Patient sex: M
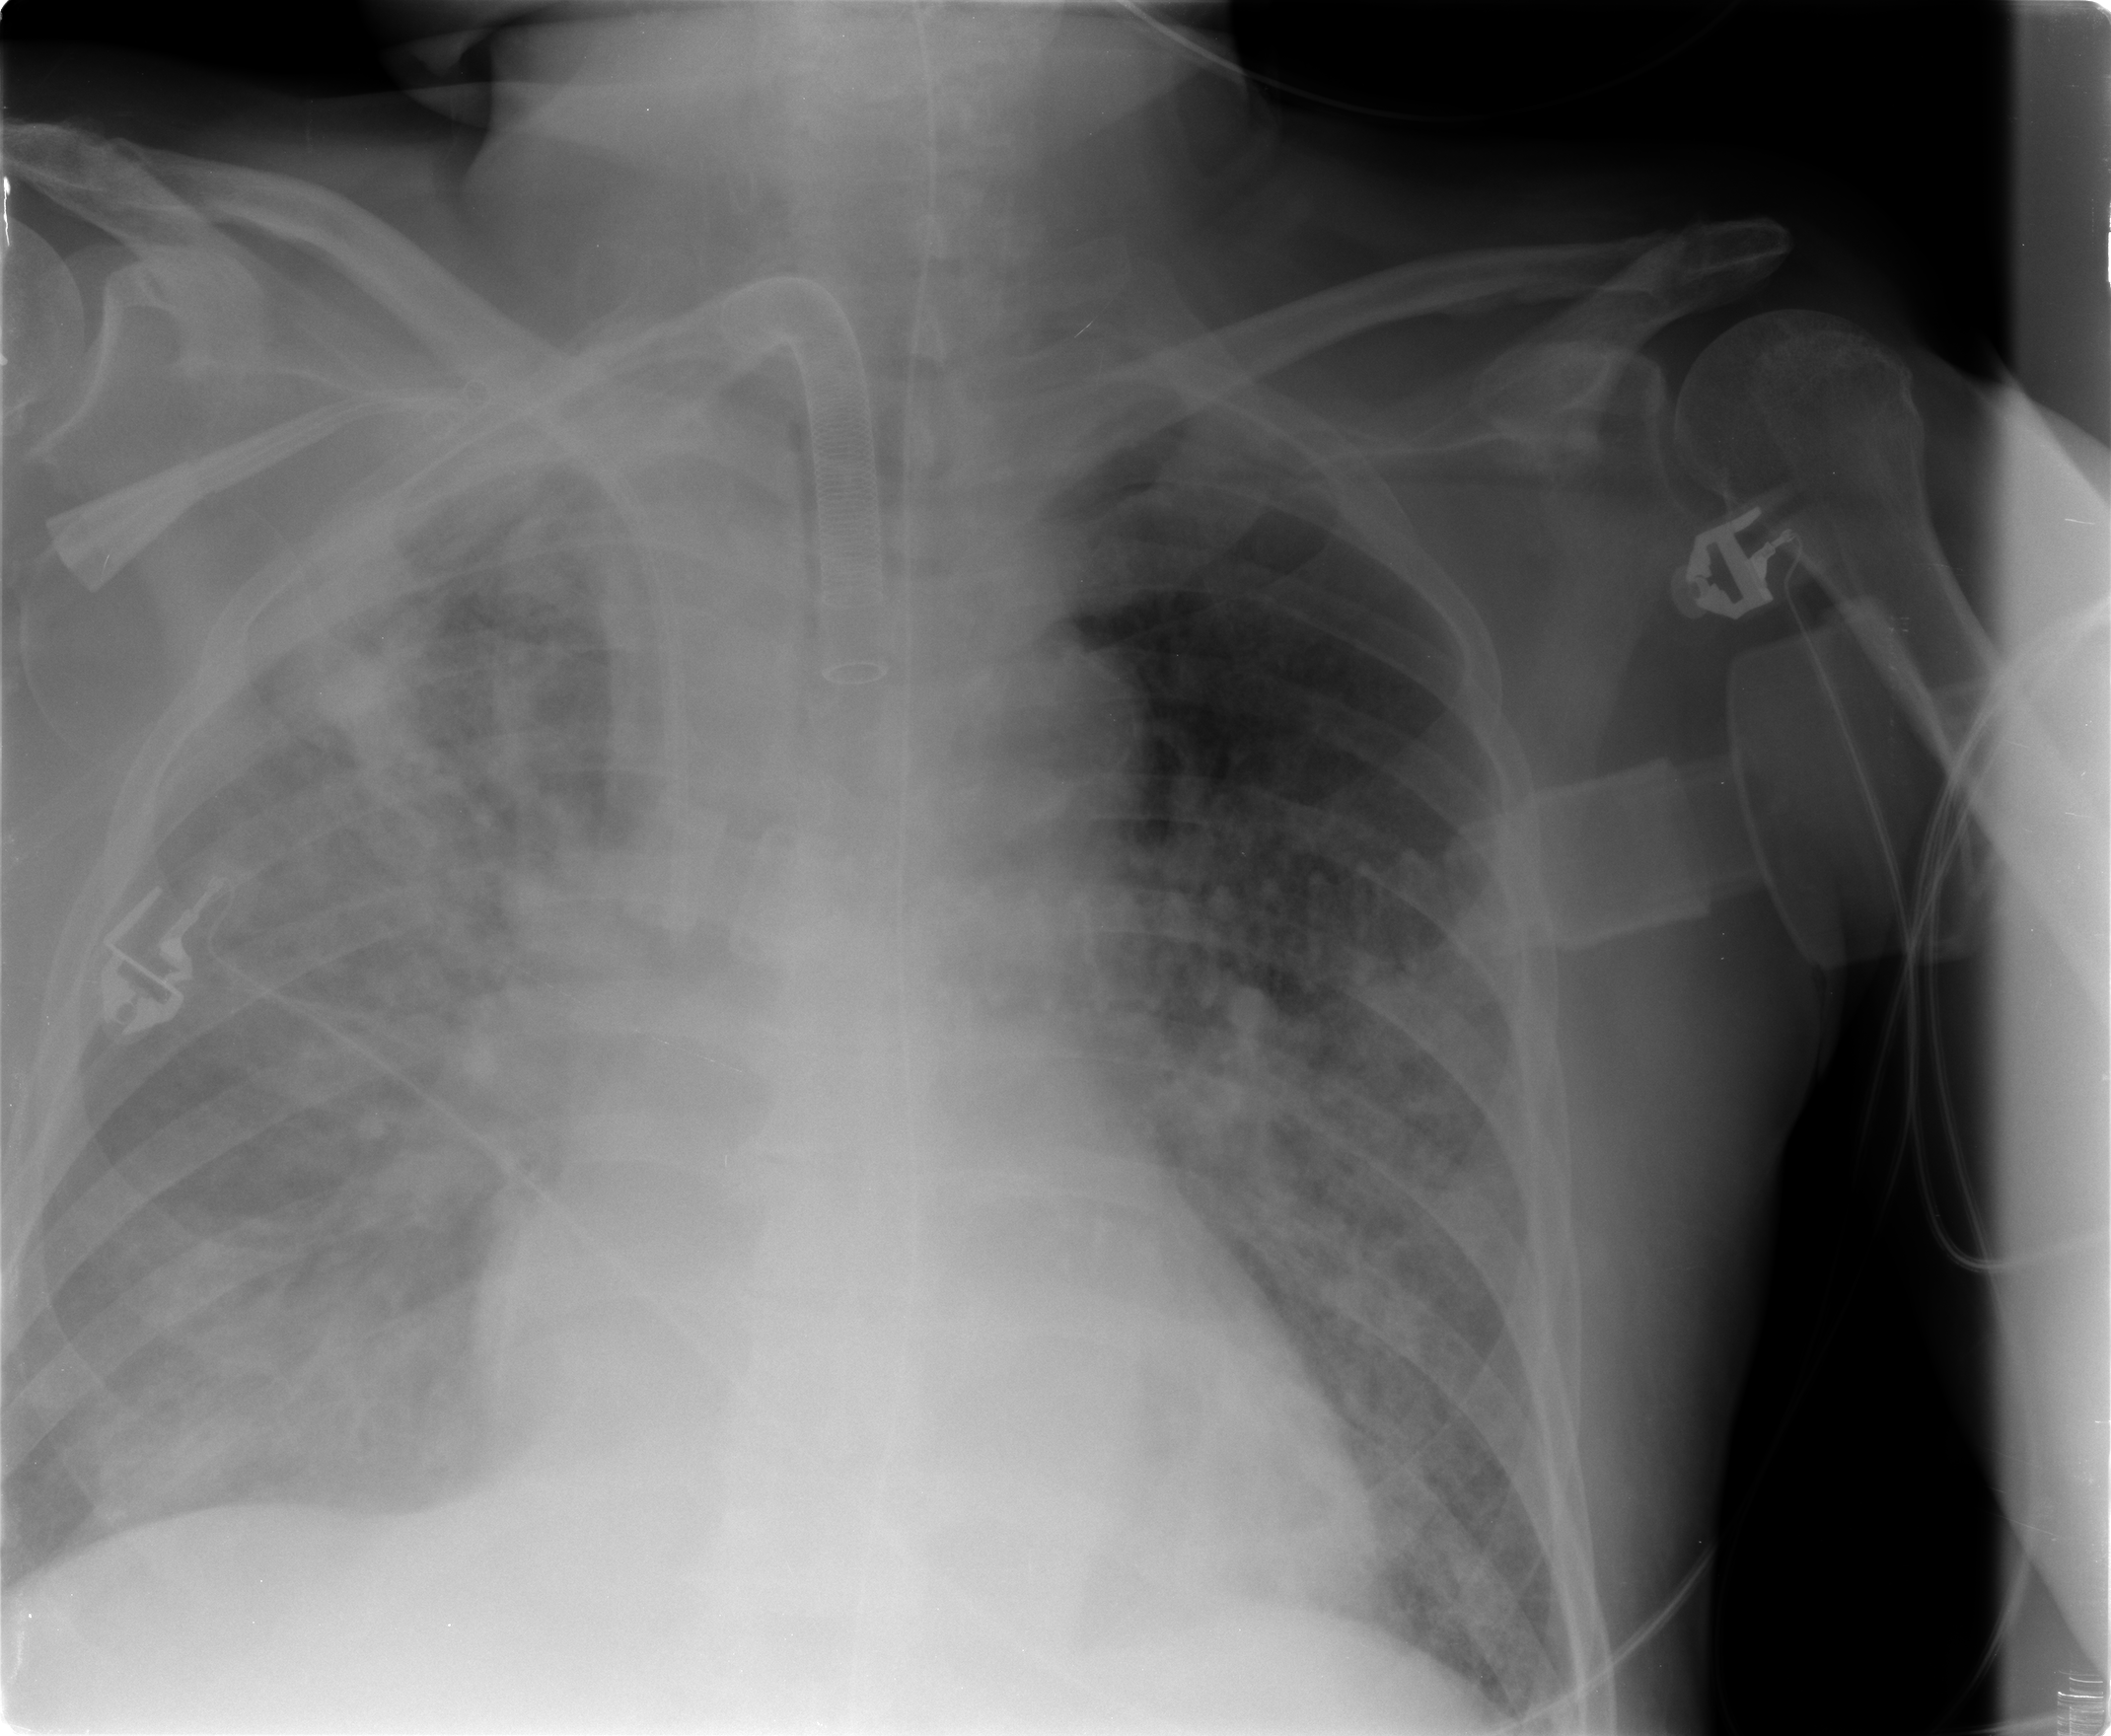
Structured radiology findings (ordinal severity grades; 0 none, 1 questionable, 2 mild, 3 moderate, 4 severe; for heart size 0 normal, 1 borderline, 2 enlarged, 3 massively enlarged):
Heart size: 2
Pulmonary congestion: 2
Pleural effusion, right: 0
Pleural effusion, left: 0
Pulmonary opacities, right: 4
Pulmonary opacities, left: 2
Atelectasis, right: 3
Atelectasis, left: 2